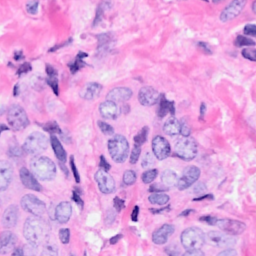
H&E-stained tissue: Breast